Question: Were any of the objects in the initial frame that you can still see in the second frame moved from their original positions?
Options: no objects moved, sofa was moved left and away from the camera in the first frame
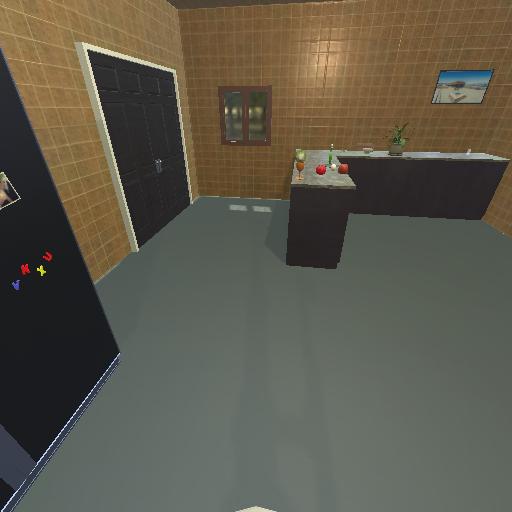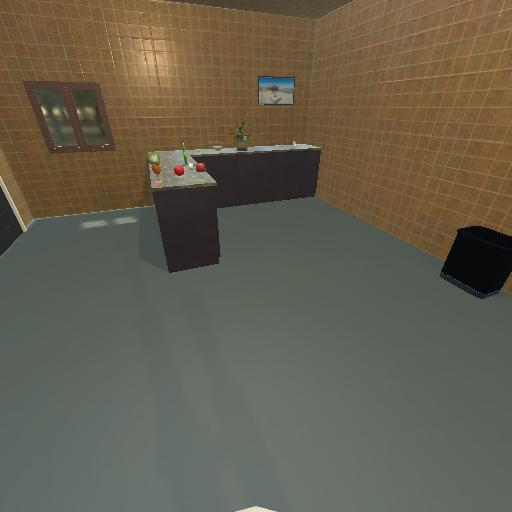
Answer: no objects moved